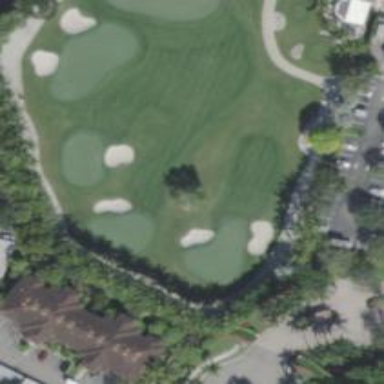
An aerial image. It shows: Golf bunker filled with natural sand.